This time-frequency spectrogram was computed from a bearing vibration snapshot; brighter regions carry more energy. Determine the bearing's health state. Answer with exactly one of: normal, inner_race, outer_race, ball.
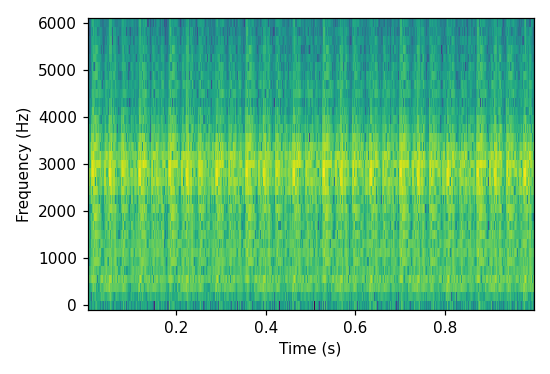
Answer: outer_race